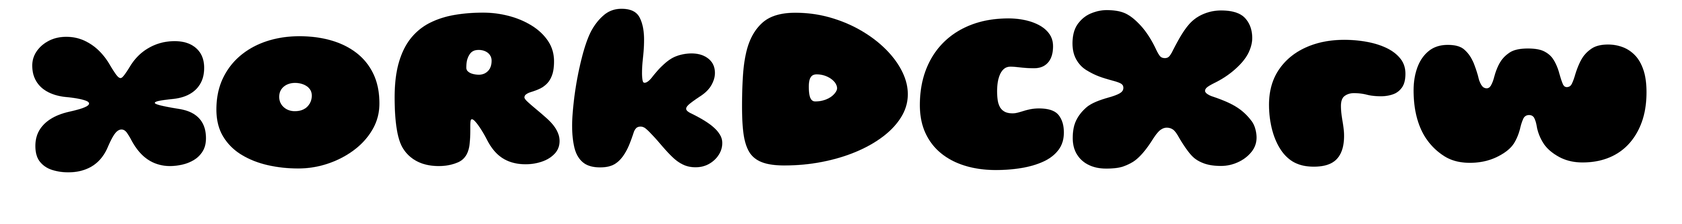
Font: Gluten_Black